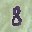
Label: 8